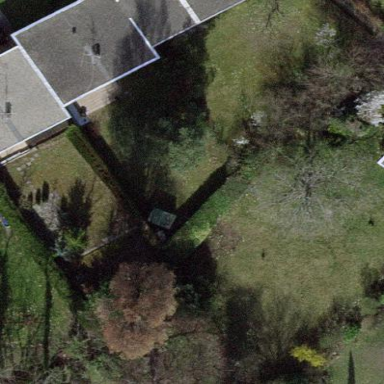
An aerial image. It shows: Garden enclosed by fence.